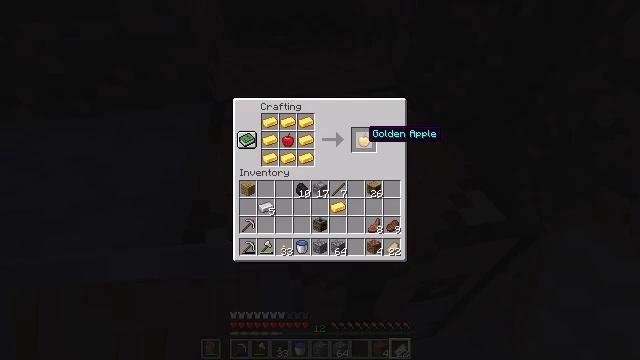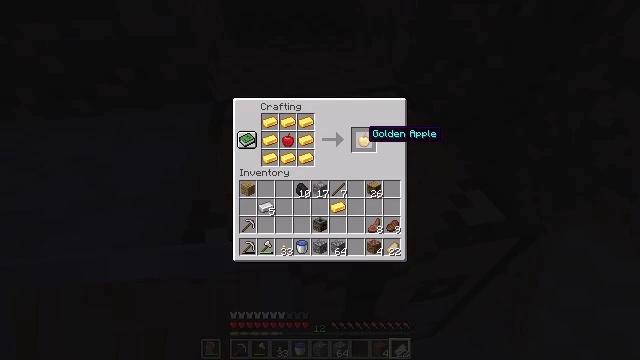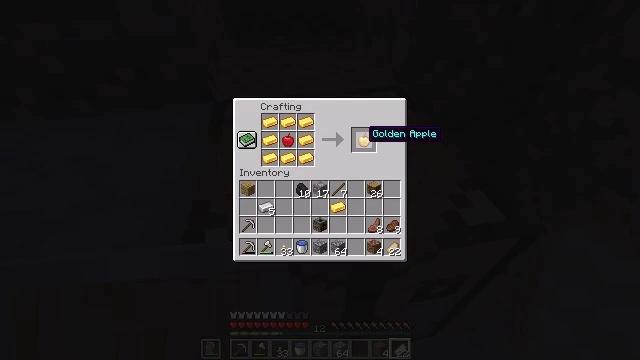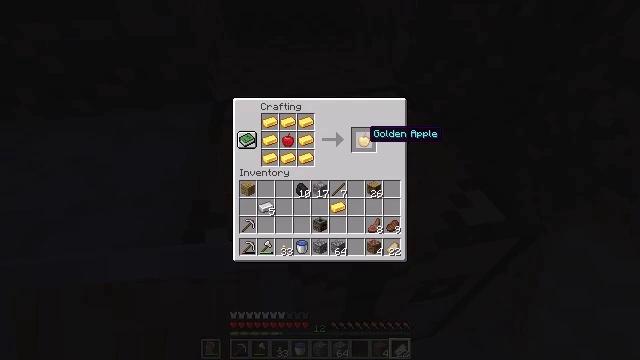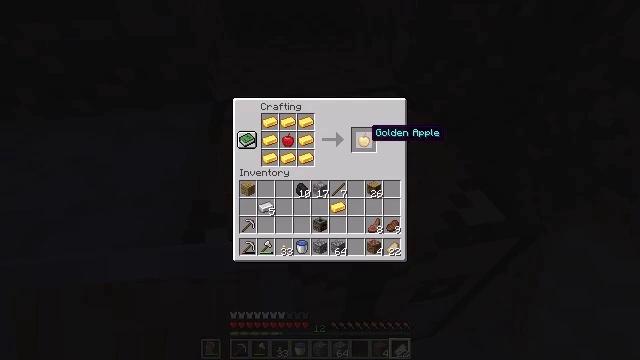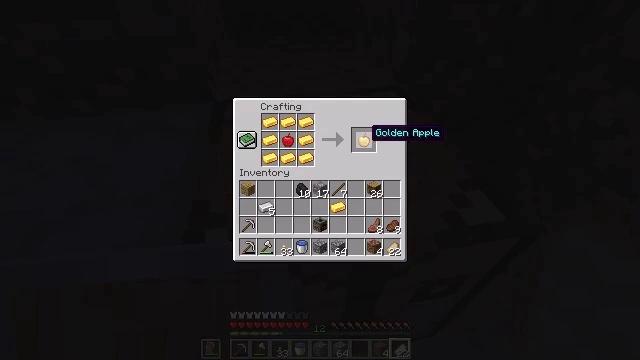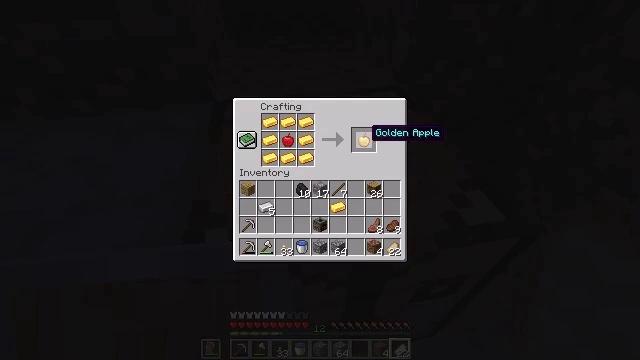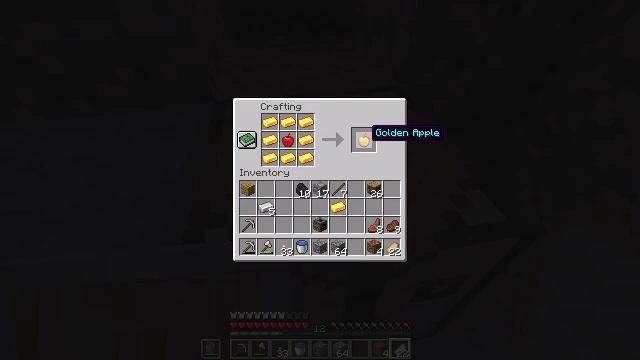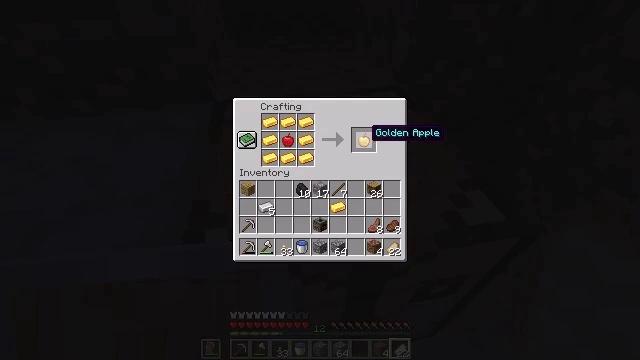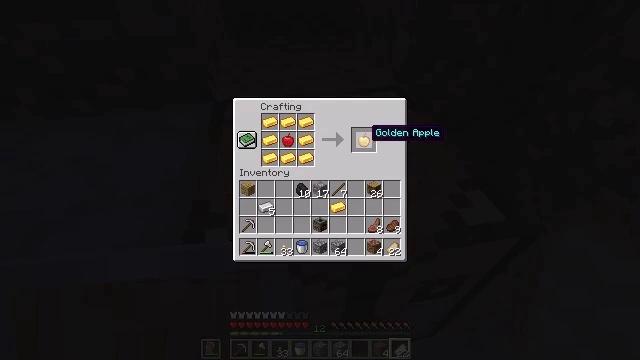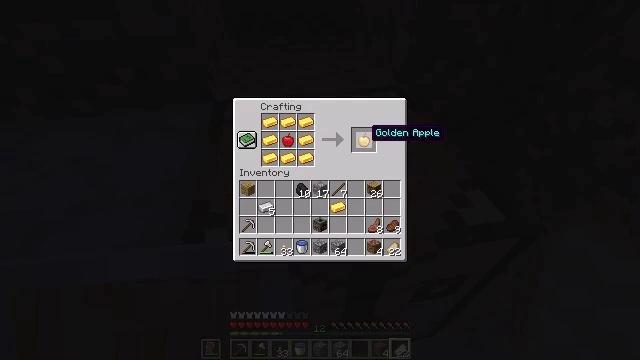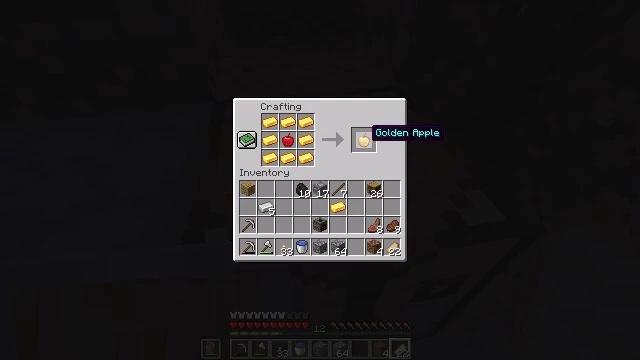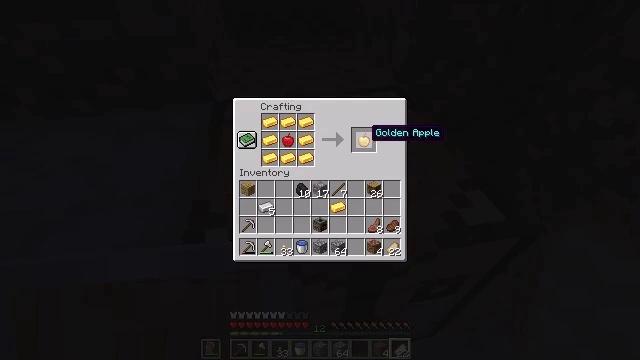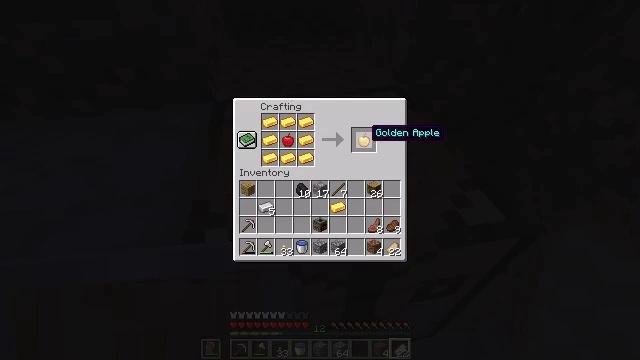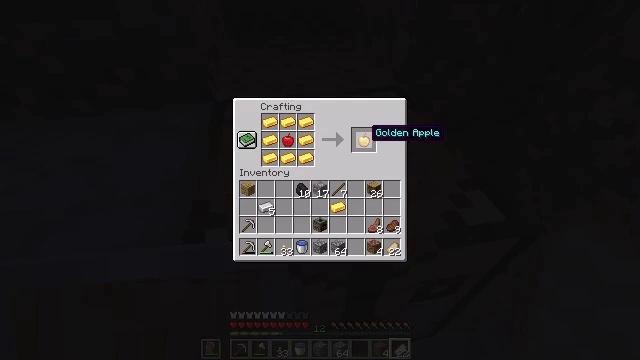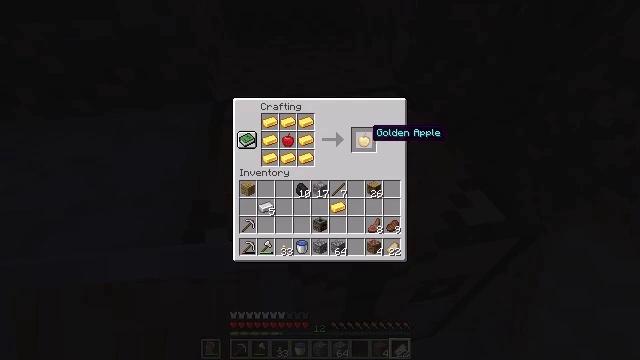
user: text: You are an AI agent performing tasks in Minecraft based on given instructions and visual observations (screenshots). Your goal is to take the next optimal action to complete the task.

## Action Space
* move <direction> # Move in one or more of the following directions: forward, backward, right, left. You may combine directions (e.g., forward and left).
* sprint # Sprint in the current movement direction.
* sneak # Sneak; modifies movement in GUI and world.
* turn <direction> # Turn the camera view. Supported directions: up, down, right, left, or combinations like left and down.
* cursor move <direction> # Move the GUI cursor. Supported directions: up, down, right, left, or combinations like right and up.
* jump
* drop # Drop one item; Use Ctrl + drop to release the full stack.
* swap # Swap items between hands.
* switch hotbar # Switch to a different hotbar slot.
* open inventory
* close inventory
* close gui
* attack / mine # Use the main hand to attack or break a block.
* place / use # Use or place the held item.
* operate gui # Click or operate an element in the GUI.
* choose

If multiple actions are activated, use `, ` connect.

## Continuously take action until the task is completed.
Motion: motion action
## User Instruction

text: Use gold ingots and an apple to craft a golden apple.
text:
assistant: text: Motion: sneak
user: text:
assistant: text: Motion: no_op
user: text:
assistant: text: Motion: no_op
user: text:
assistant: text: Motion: no_op
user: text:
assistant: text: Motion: no_op
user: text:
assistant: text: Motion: no_op
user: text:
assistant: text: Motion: no_op
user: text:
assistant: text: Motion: no_op
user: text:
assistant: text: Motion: no_op
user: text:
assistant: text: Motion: no_op
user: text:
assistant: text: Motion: no_op
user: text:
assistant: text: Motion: no_op
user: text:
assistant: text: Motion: sneak
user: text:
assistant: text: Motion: sneak
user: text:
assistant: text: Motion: sneak
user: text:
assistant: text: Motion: sneak, operate gui
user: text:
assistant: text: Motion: sneak, operate gui
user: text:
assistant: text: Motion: sneak
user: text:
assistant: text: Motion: sneak
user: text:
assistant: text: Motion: sneak
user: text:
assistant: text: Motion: sneak